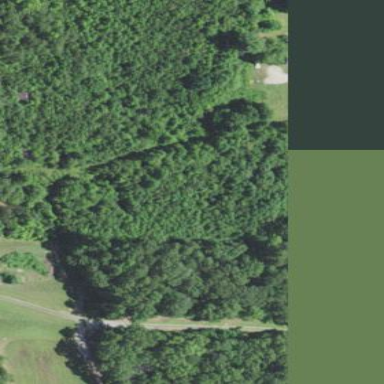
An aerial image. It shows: Mixed woodland with variety of leaf types and cycles.